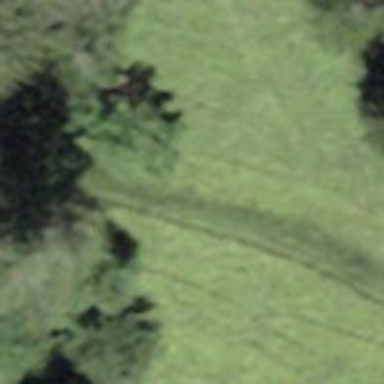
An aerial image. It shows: Track with very rough surface.